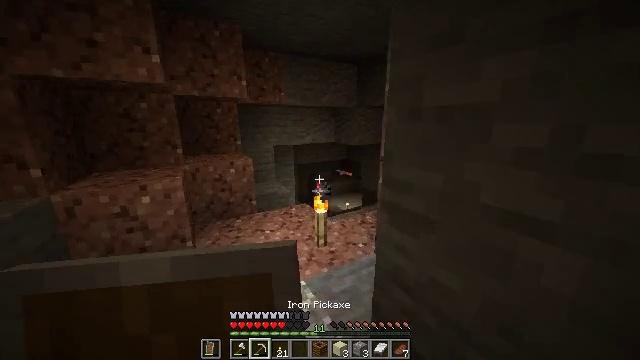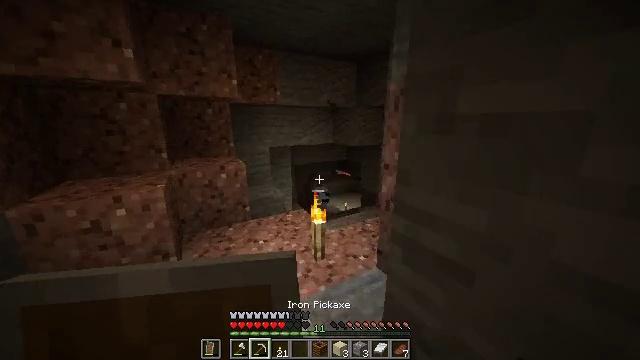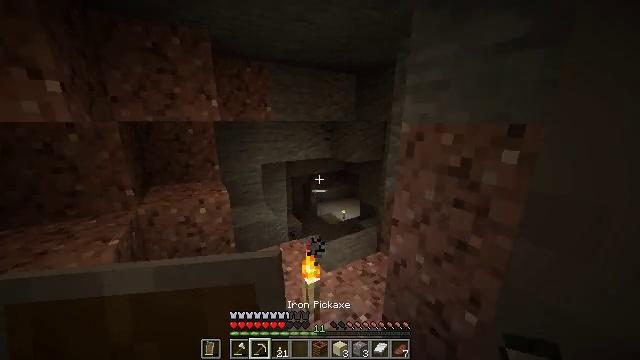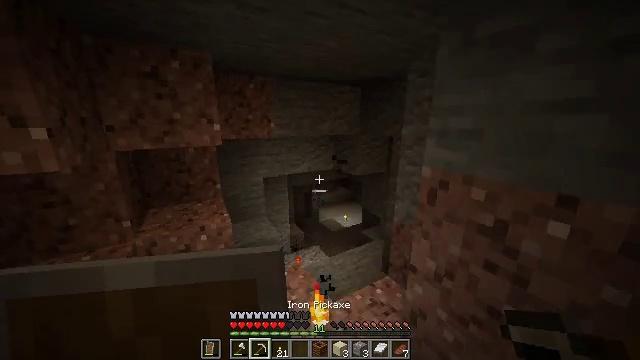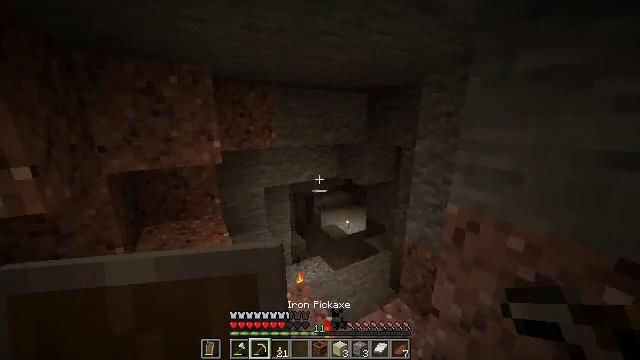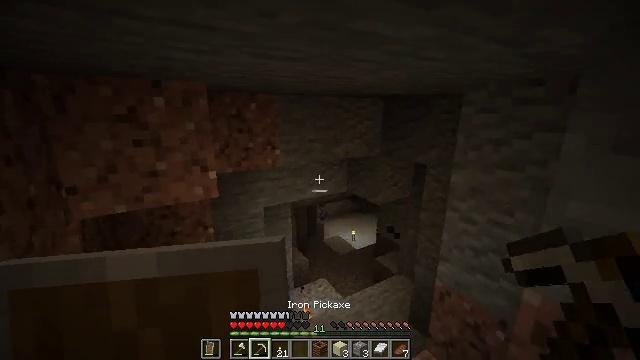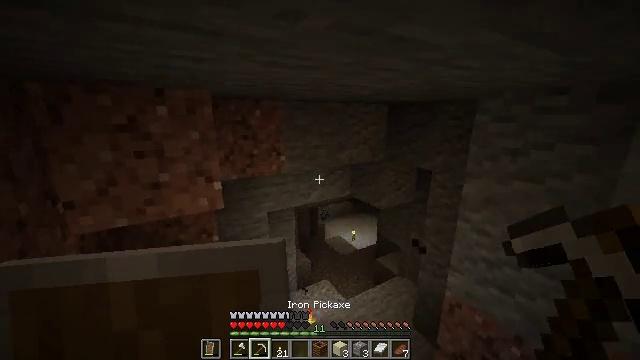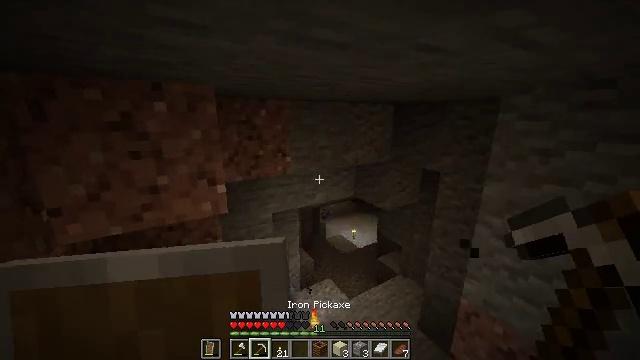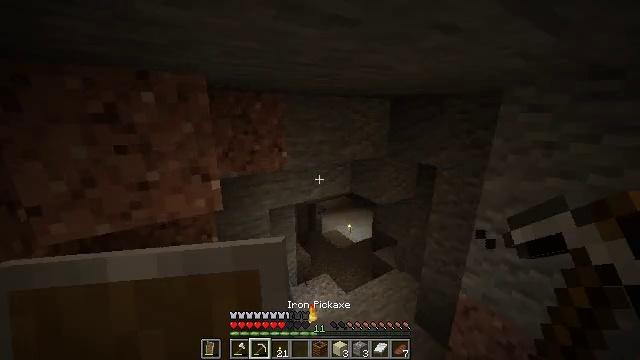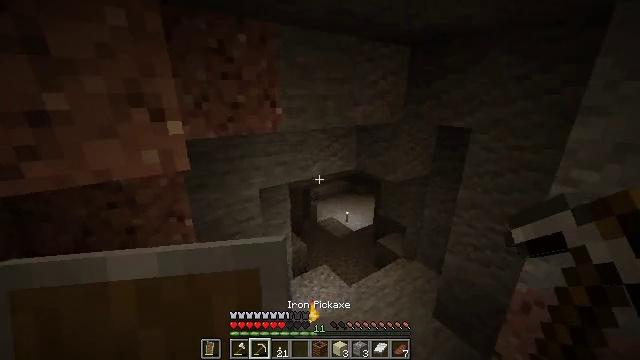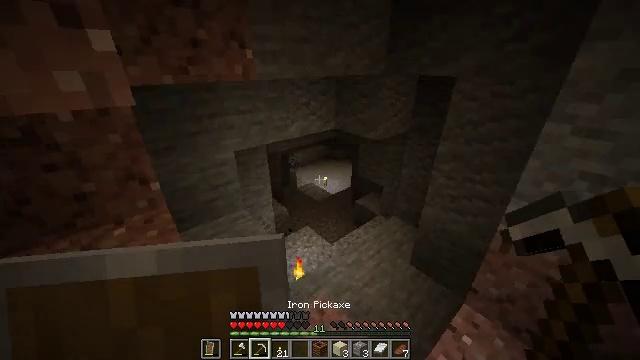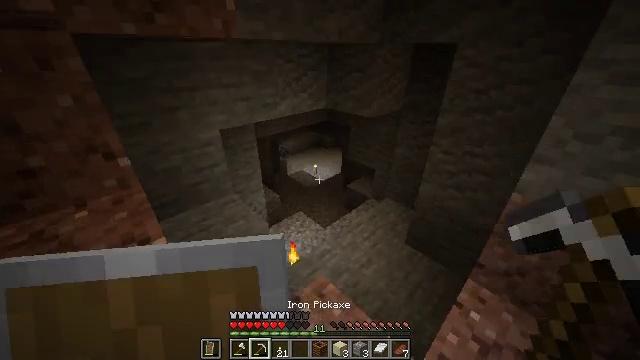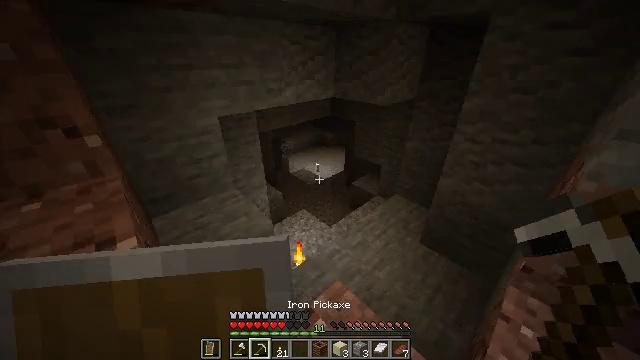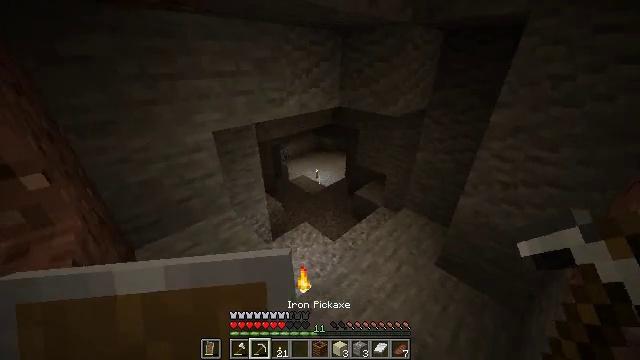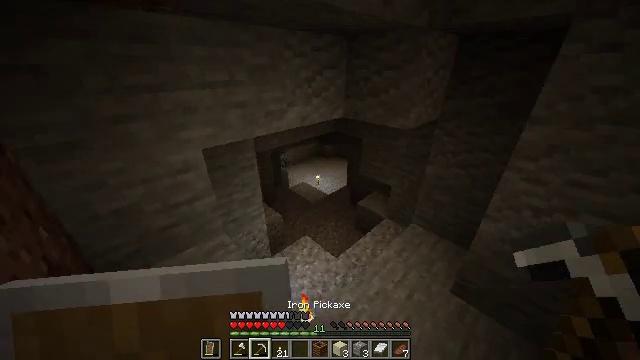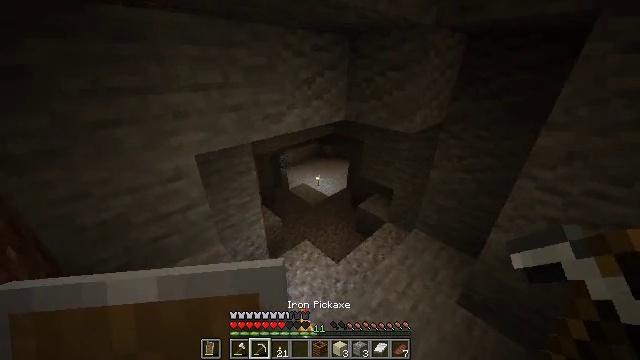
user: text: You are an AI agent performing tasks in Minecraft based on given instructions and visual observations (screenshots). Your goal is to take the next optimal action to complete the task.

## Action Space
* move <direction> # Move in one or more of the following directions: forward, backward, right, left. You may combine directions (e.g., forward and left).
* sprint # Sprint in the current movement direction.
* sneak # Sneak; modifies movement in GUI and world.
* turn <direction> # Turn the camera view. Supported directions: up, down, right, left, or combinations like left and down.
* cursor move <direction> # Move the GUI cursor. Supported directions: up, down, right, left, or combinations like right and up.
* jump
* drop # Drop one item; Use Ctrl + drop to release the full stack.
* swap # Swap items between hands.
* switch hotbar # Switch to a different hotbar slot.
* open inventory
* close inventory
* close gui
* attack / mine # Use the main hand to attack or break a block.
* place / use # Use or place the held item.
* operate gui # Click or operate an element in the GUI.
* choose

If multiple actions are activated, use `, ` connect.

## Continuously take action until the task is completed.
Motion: motion action
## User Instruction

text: Find and gather lapis ore blocks.
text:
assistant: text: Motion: move forward, sprint, jump
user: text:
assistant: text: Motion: move forward, sprint, jump
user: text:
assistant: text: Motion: move forward, sprint, jump
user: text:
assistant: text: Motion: move forward, sprint, jump
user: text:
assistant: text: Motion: move forward, sprint, jump
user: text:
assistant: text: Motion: move forward, sprint
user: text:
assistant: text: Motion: move forward, sprint
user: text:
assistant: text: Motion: move forward, sprint, turn right and down
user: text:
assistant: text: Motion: move forward, sprint, turn right and down
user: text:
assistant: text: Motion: move forward, sprint, turn right and down
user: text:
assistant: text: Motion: move forward, sprint, turn right and down
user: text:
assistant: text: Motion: move forward, sprint
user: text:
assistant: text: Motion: move forward, sprint, turn up
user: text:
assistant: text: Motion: move forward, sprint, turn up
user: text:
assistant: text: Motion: move forward, sprint
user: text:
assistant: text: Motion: move forward, sprint
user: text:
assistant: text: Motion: move forward, sprint
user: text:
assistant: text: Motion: move forward, sprint
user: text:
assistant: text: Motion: move forward, sprint
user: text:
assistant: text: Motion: move forward, sprint
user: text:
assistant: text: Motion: move forward, sprint
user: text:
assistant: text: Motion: move forward, sprint, turn left
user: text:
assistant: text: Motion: move forward and move right, sprint
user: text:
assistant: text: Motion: move forward and move right, sprint, turn left
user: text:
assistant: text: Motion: move forward and move right, sprint, turn left
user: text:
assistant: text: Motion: move forward, sprint, turn left
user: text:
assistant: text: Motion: move forward, sprint, turn left
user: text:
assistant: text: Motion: move forward, sprint, turn left
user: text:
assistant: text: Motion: move forward, sprint, turn left
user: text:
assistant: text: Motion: move forward, sprint